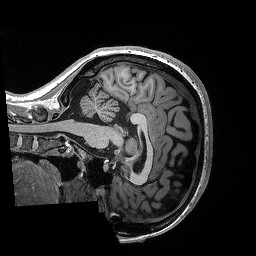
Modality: T1w
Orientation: sagittal
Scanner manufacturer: siemens
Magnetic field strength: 3 T
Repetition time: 2.3 s
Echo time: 0.00288 s